Question: I know this has been answered <URL>
But I just want to stop displaying the activity name, but still continue to display the menu items as in the following pic where I don't want to see "Schedule" in activity bar.

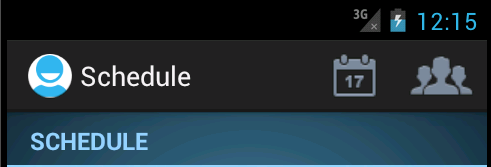
Answer: You can simply <URL>:
'''
getActionBar().setDisplayShowTitleEnabled(false);
'''
Using ActionbarSherlock:
'''
getSupportActionBar().setDisplayShowTitleEnabled(false);
'''